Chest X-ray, AP view. Patient: 62 years old, sex M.
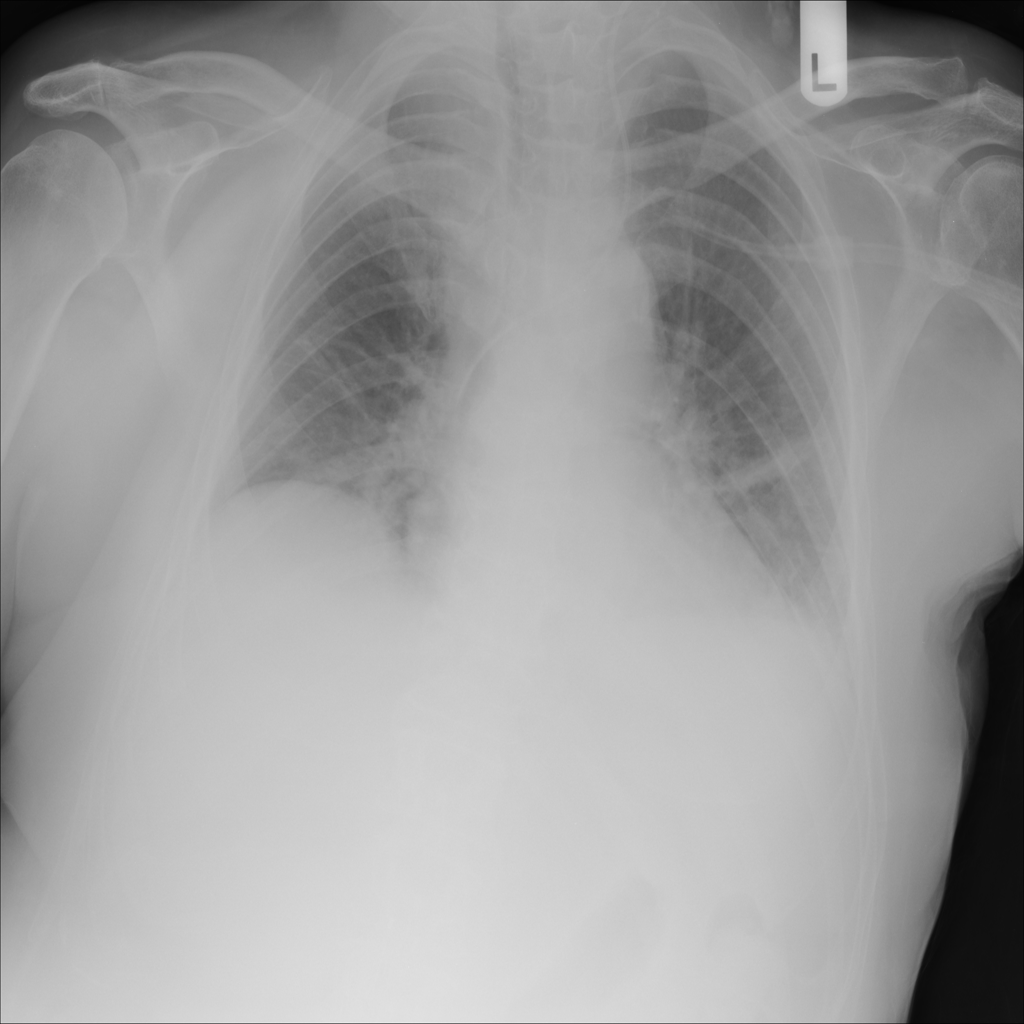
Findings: Atelectasis